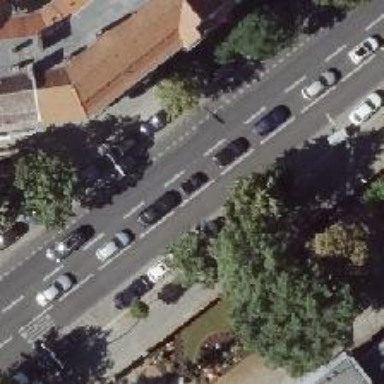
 cyclists share the bus lane. The parallel parking lanes are on the kerbside."